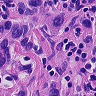
Metastatic tissue present: yes